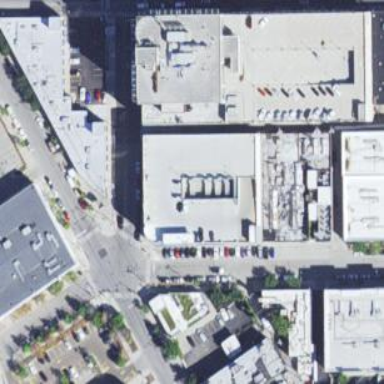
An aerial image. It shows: Flat-roofed retail building.